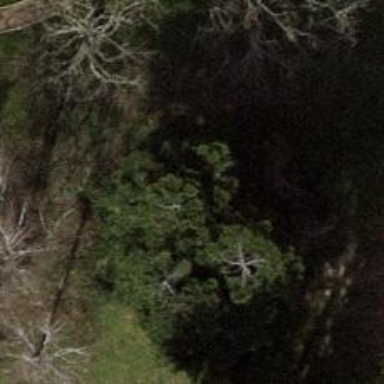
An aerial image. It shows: Evergreen tree with needle-leaved leaves.